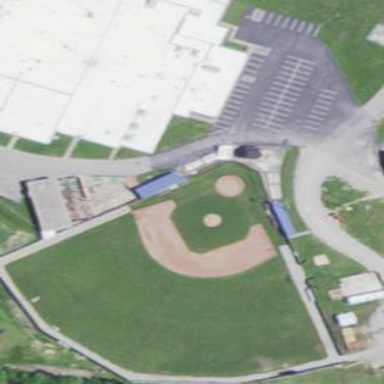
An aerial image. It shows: Baseball pitch for leisure land activities.